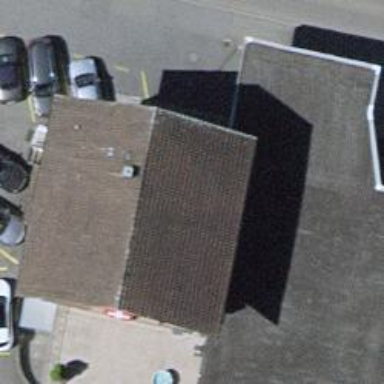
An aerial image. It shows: Car repair shop.